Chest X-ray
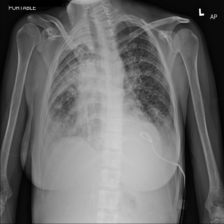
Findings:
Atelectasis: negative
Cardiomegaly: negative
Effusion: negative
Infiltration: negative
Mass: negative
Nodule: negative
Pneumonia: negative
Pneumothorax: negative
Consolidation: negative
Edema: negative
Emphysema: negative
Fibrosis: negative
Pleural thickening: negative
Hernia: negative